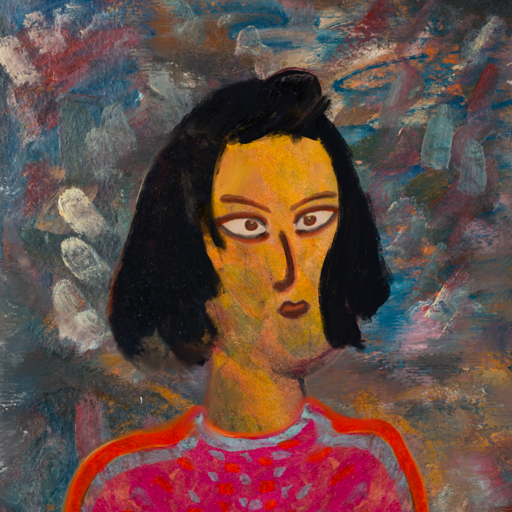
Background: Boggyland, Head And Neck Side: Gypsy_Mother, Face Side: Roy_Bahadur, Bust: Sisters, Hair Side: Mosgoul, Head Accessory: Blank, Second Necklace: Blank, Necklace: Blank, Baby: Blank